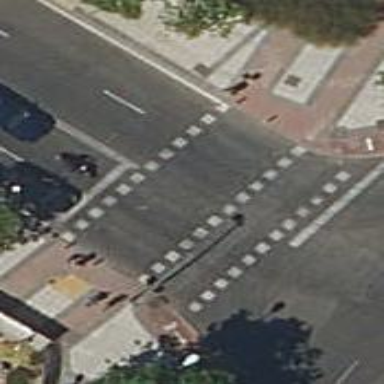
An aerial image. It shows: Crossing with traffic signals.